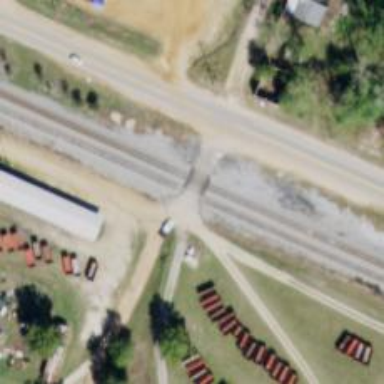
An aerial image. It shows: Level crossing along the railway.